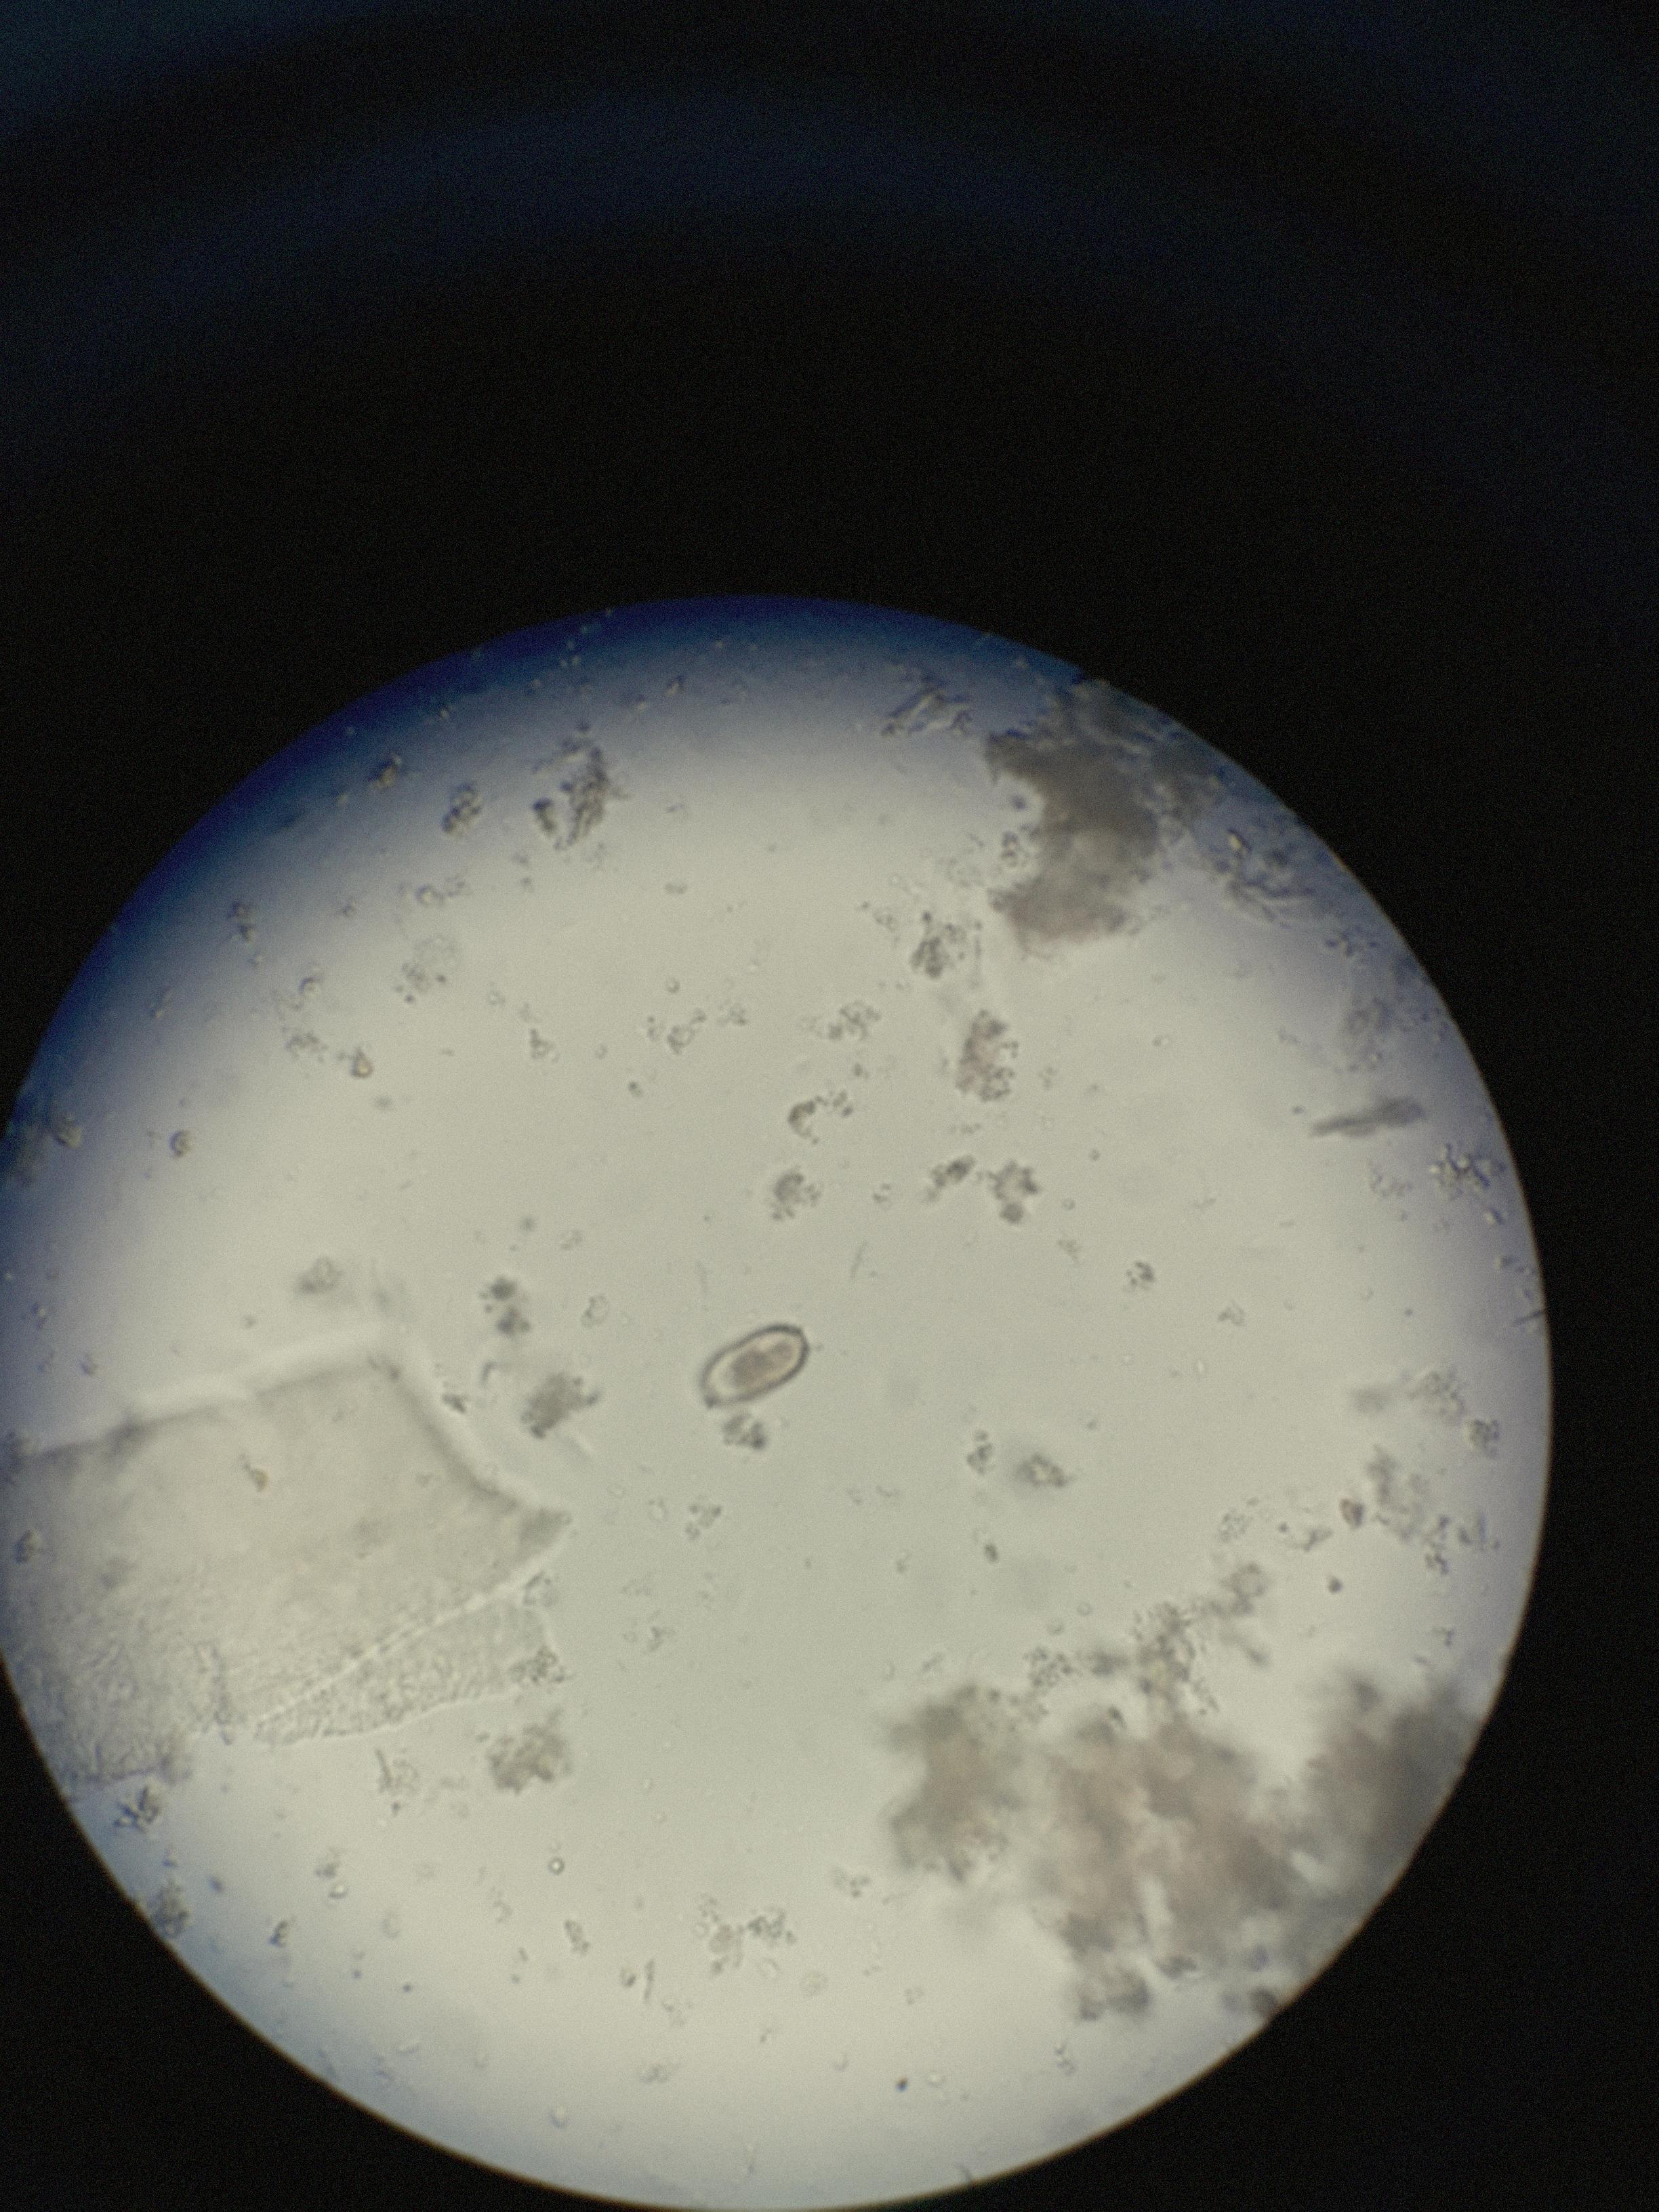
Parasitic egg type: Capillaria philippinensis